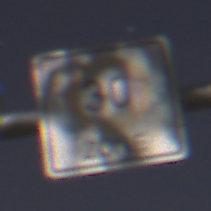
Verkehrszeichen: BeginnZone30
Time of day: Night
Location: Outdoor (Nature)
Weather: Clear
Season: NotSpecified
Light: Natural